You are looking at the unprocessed time series of a bearing vibration snapshot. What is the most likely bearing condition (normal, inner_race, outer_race, ball)?
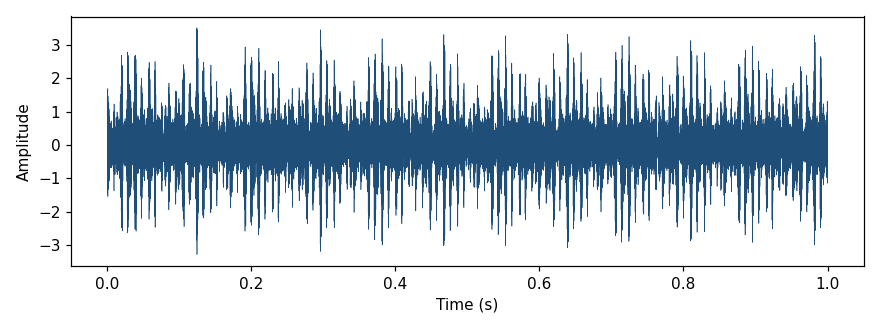
Answer: outer_race